Interaction volume radius: 10 \u00c5
Interaction volume height: 10 \u00c5
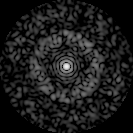
Disorder parameter: 0.8752